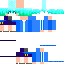
A male human skin with pale skin, wearing brown long hair dressed in a blue tshirt and blue pants, featuring a closed mouth.